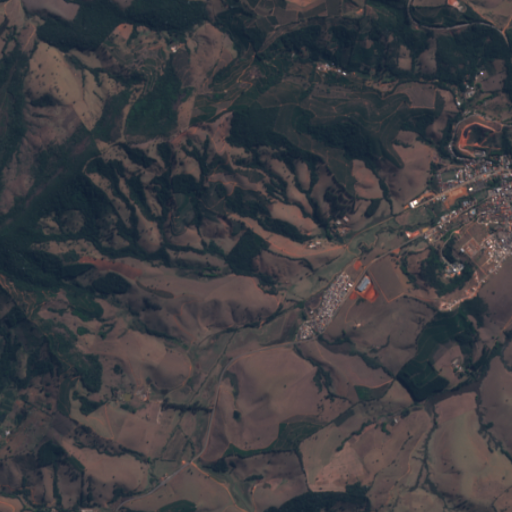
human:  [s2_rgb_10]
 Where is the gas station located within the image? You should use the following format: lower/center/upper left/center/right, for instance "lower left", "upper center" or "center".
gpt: The gas station is located in the center right of the image.
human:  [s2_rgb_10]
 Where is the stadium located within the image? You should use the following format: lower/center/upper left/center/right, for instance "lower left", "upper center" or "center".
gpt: The stadium is located in the center right of the image.
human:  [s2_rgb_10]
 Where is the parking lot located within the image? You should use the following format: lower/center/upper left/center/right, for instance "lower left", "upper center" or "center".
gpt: There is no parking lot in the image.